Question: I was trying to load my db's table to jsp table via servet search method.
My servelt serch query is like this.
'''
PreparedStatement state = null;
ResultSet rs = null;
rs = state.executeQuery(search_sql);
HttpSession session = request.getSession();
session.setAttribute("arraylist", arList);
request.setAttribute("list", arList);
System.out.println("one");
response.sendRedirect("index.jsp");
'''
This is the jsp page code.
'''
<tbody>
<%
List<Item> l = (ArrayList<Item>) session.getAttribute("arraylist");
if (l != null) {
for (Item it : l) {
%>
<tr>
<td><%=it.getItem_id()%></td>
<td><%=it.getName()%></td>
<td><%=it.getUnit_price()%></td>
<td><%=it.getQty()%></td>
</tr>
<%}
%>
</tbody>
'''
Also I made a class for Item table. This is it.
'''
package src;
import java.math.BigDecimal;
public class Item {
private int item_id;
public int getItem_id() {
return item_id;
}
public void setItem_id(int item_id) {
this.item_id = item_id;
}
public String getName() {
return name;
}
public void setName(String name) {
this.name = name;
}
public BigDecimal getUnit_price() {
return unit_price;
}
public void setUnit_price(BigDecimal unit_price) {
this.unit_price = unit_price;
}
public int getQty() {
return qty;
}
public void setQty(int qty) {
this.qty = qty;
}
private String name;
private BigDecimal unit_price;
private int qty;
'''
}
Now I'm having a
> WARNING: Cannot serialize session attribute arraylist for session 9D5E8A2E292E5B711AA327FA51DE1D94 java.io.NotSerializableException: src.Item
in tomcat log. Also output of my jsp is only showing one result. Please help me. I'm in really complex situation. :( And deadline. Hope you can understand the question. Thank you.
I get rid that error by implementing serializeble interface. Now I still have the same error. I only get result of the item details I saved last time.

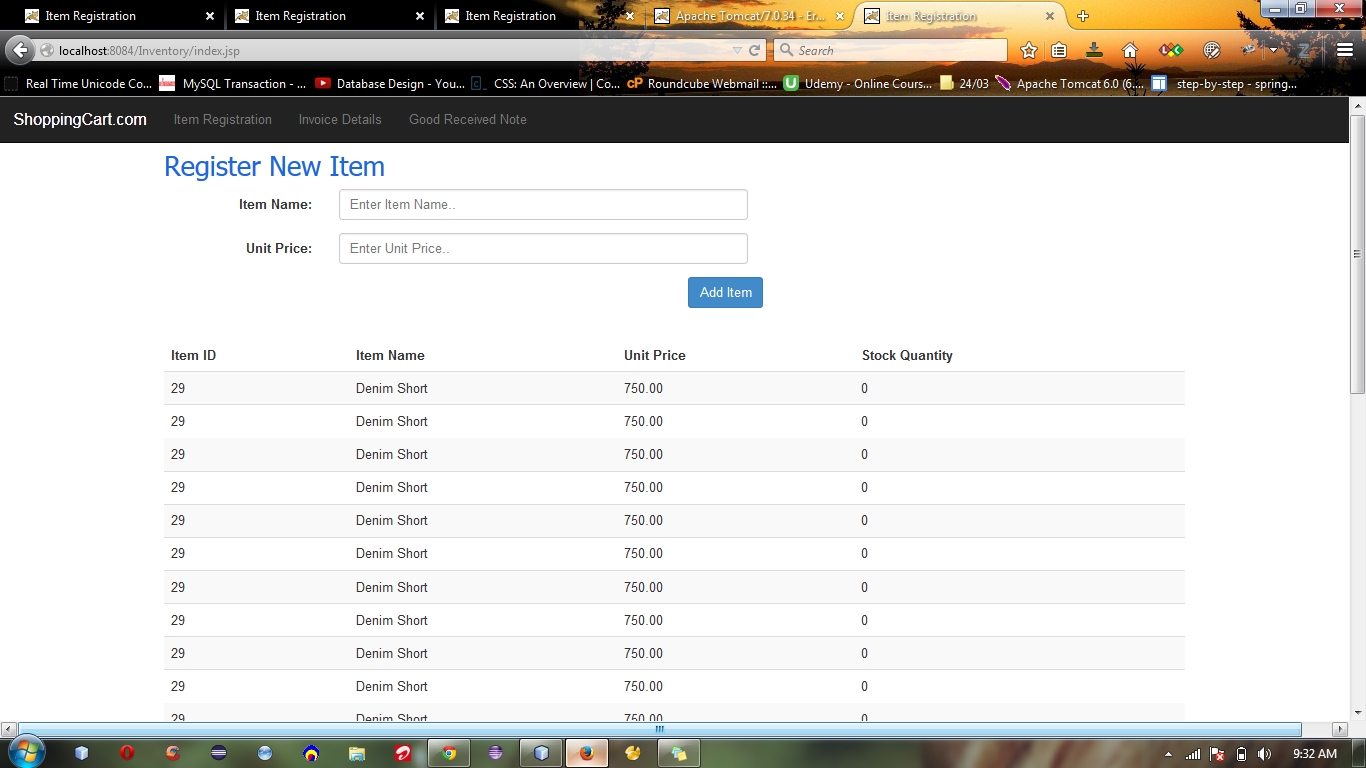
Answer: Is better that save your list in the request than in the session, is this way the list only last for the time of the request and avoid the problem of being from the session. And you will need to make sure that your code that fetch that data from database is executed every time that the page that lists it will be executed. And instead of use 'request.sendRedirect' use 'request.getRequestDispatcher("index.jsp").forward(request, response);' in this way the list inserted on request will be accessible in 'jsp'.